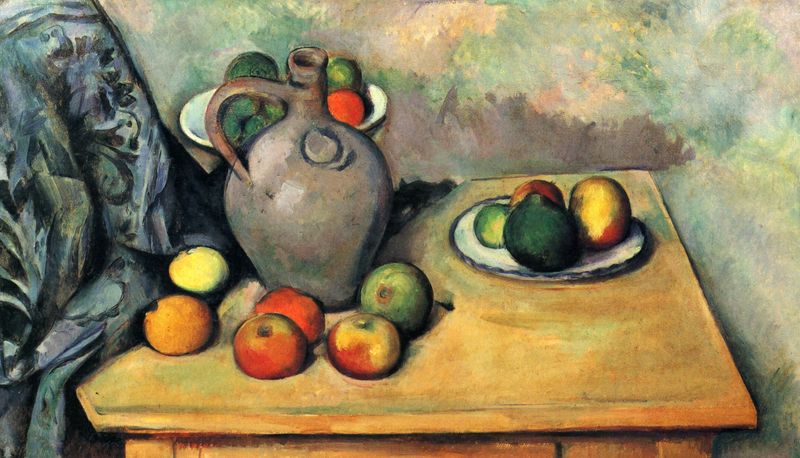
Titel: Stilleben, Krug und Früchte auf einem Tisch
Künstler: Paul Cézanne
Standort: Schweiz
Institution: Privatsammlung
Schlagwörter: blau, gemälde, schatten, wasser, cezanne, gelb, grün, impressionismus, braun, bunt, frankreich, grau, holz, kleid, licht, orange, tisch, türkis, weiss, obst, rot, tuch, expressionismus, muster, wand, arm, falten, schale, schüssel, teller, tischbein, tischtuch, vorhang, öl, stoff, decke, früchte, henkel, kanne, keramik, krug, stilleben, stillleben, ton, vase, apfel, äpfel, orang, umrisse, perspektive, süden, farben, essen, wein, tapete, schublade, bauch, birne, kante, griff, birnen, holztisch, porzellan, paul, ecken, karaffe, drappiert, öffnung, paul cezanne, reif, keramikkrug, zitrone, feige, tonkrug, farbenspiel, wasserkrug, grundfarben, pastel, farbschatten, pastellig, peson, limone, gisch, steinkrug, wasseer, obs, pfel, emailleschüssel, emailleteller, wa, paule cezanne